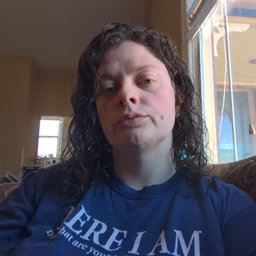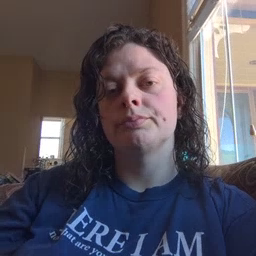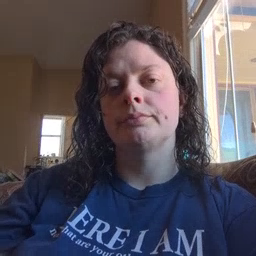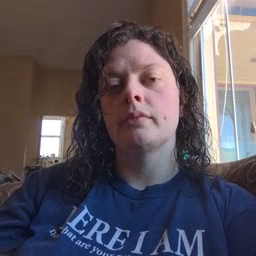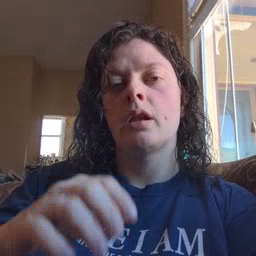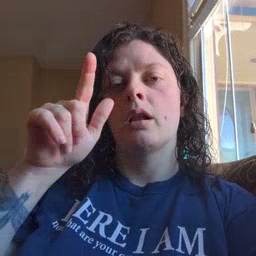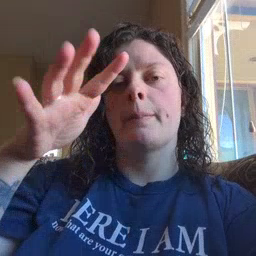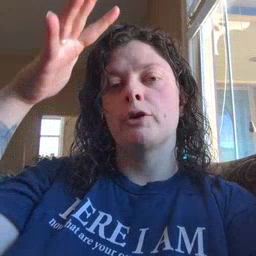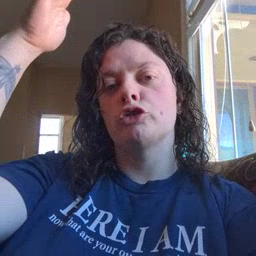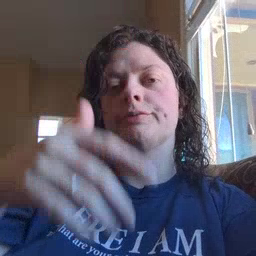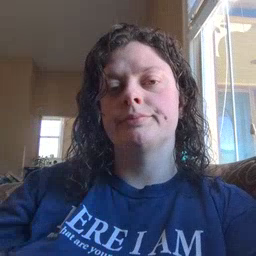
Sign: helicopter